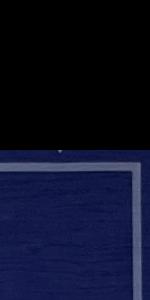
Label: Empty